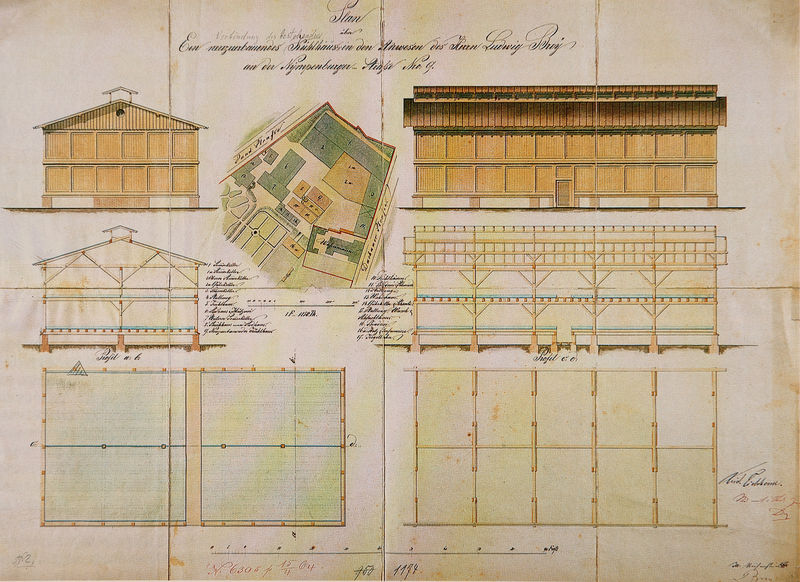
Titel: Brauerei Löwenbräu, München, Verbindung zwischen den bestehenden Kühlhäusern, Aufrisse, Lageplan, Quer- und Längsschnitt, Grundriss
Standort: München
Institution: Bayerisches Wirtschaftsarchiv
Schlagwörter: blau, dunkel, weiß, aquarell, dreieck, gelb, grün, ocker, braun, fenster, geschwungen, grau, hell, holz, laterne, licht, orange, pfeiler, schwarz, skizze, straße, stützen, säule, säulen, tür, zeichnung, zimmer, anlage, dach, gebäude, gras, haus, park, parkanlage, rasen, schloss, weg, wiese, beige, wand, architektur, signatur, feld, felder, gräser, hütte, kirche, pfad, wege, wiesen, schornstein, turm, garten, farbig, schrift, papier, ansicht, fassade, gasse, ort, perspektive, türen, fläche, flächen, giebel, vergilbt, linien, hof, platz, sepia, material, häuschen, gefaltet, inschrift, zahlen, ziffern, balken, durchgang, striche, halle, aufsicht, rechtecke, straßen, punkte, wände, eingang, tusche, scheune, türmchen, münchen, balustrade, linie, draufsicht, kontur, druck, schnitt, schraffur, stich, titel, text, buchstabe, buchstaben, konturen, schriften, strich, beschriftung, überschrift, koloriert, dachstuhl, räume, entwurf, karte, zahl, konstruktion, rechteckig, stall, beet, beete, fachwerk, schwaru, geschosse, plan, pavillon, nymphenburg, pavillion, gezeichnet, querschnitt, bau, knick, beschriftungen, holzhaus, handschrift, raster, holzbalken, ludwig, vertäfelung, legende, geschoss, basilika, gebälk, lager, riss, grundriss, stallung, aufbau, massstab, aufriss, etage, bauplan, architekt, hofgarten, basteln, verteilung, satteldach, hallen, raumfolge, fundament, holzbau, spitzgiebel, längsschnitt, lageplan, hallenkirche, gartenanlage, kirchbau, schrannenhalle, stützpfeiler, dachkonstruktion, markthalle, rasenfläche, ansichten, schlosspark, pläne, ausschneiden, bastelbogen, einteilungen, felderr, gartenhaus, gartenplan, innengarten, kartenausschnitt, kühlhaus, lage, lagerhalle, lagerraum, längenmesser, nymphenburger, nymphenburger str., olz, perspektivzeichnung, planquadrate, plot, relation, schrft, verortung, bebauungsplan, ställe, knicke, errichtung, technische zeichnung, begleittext, nympfenburg